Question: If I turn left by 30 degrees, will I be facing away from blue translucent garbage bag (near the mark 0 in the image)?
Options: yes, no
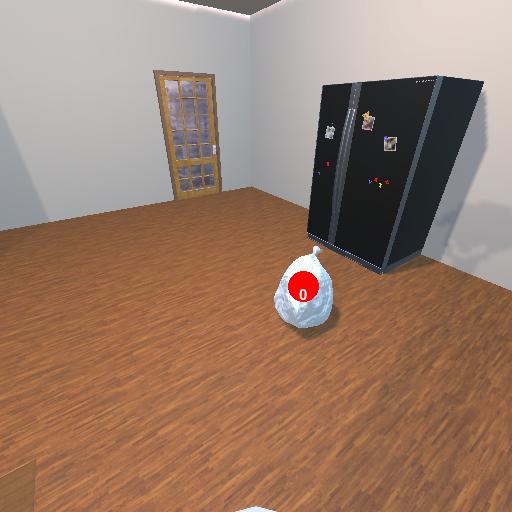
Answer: yes